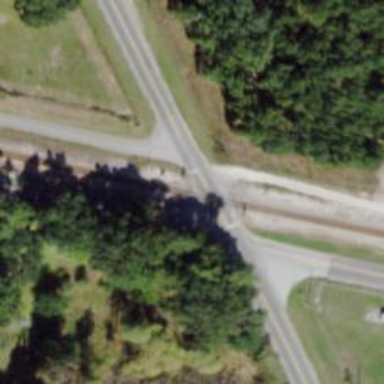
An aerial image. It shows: Primary road with asphalt surface.